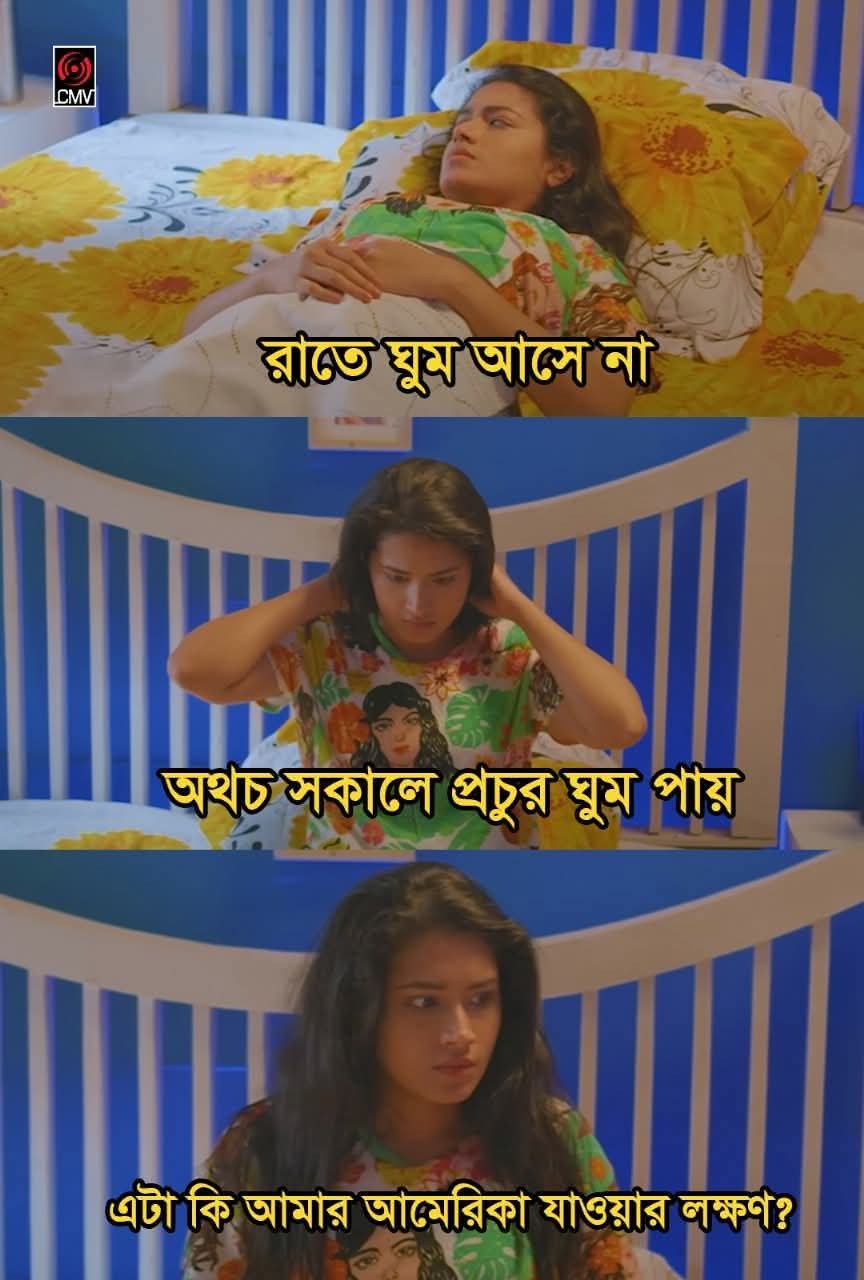
Text: রাতে ঘুম আসে না
অথচ সকালে প্রচুর ঘুম পায়
এটা কি আমার আমেরিকা যাওয়ার লক্ষণ?
Label: Non Hate